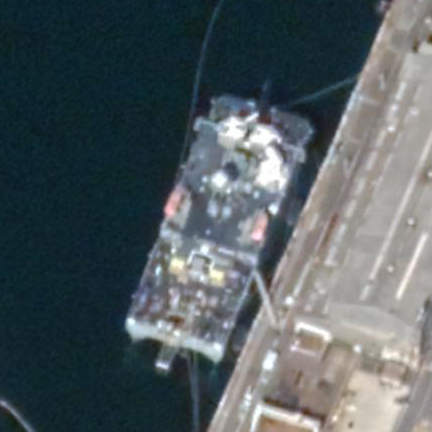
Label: civil